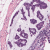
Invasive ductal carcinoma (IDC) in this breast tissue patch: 1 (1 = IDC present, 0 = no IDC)